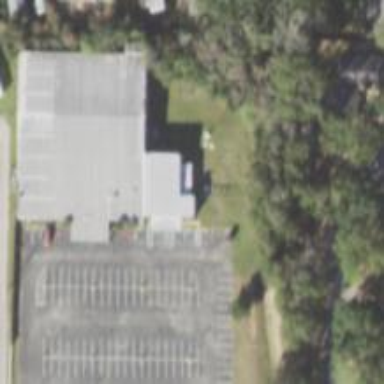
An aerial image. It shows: Building that houses bowling alley.